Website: lowes
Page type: review-order
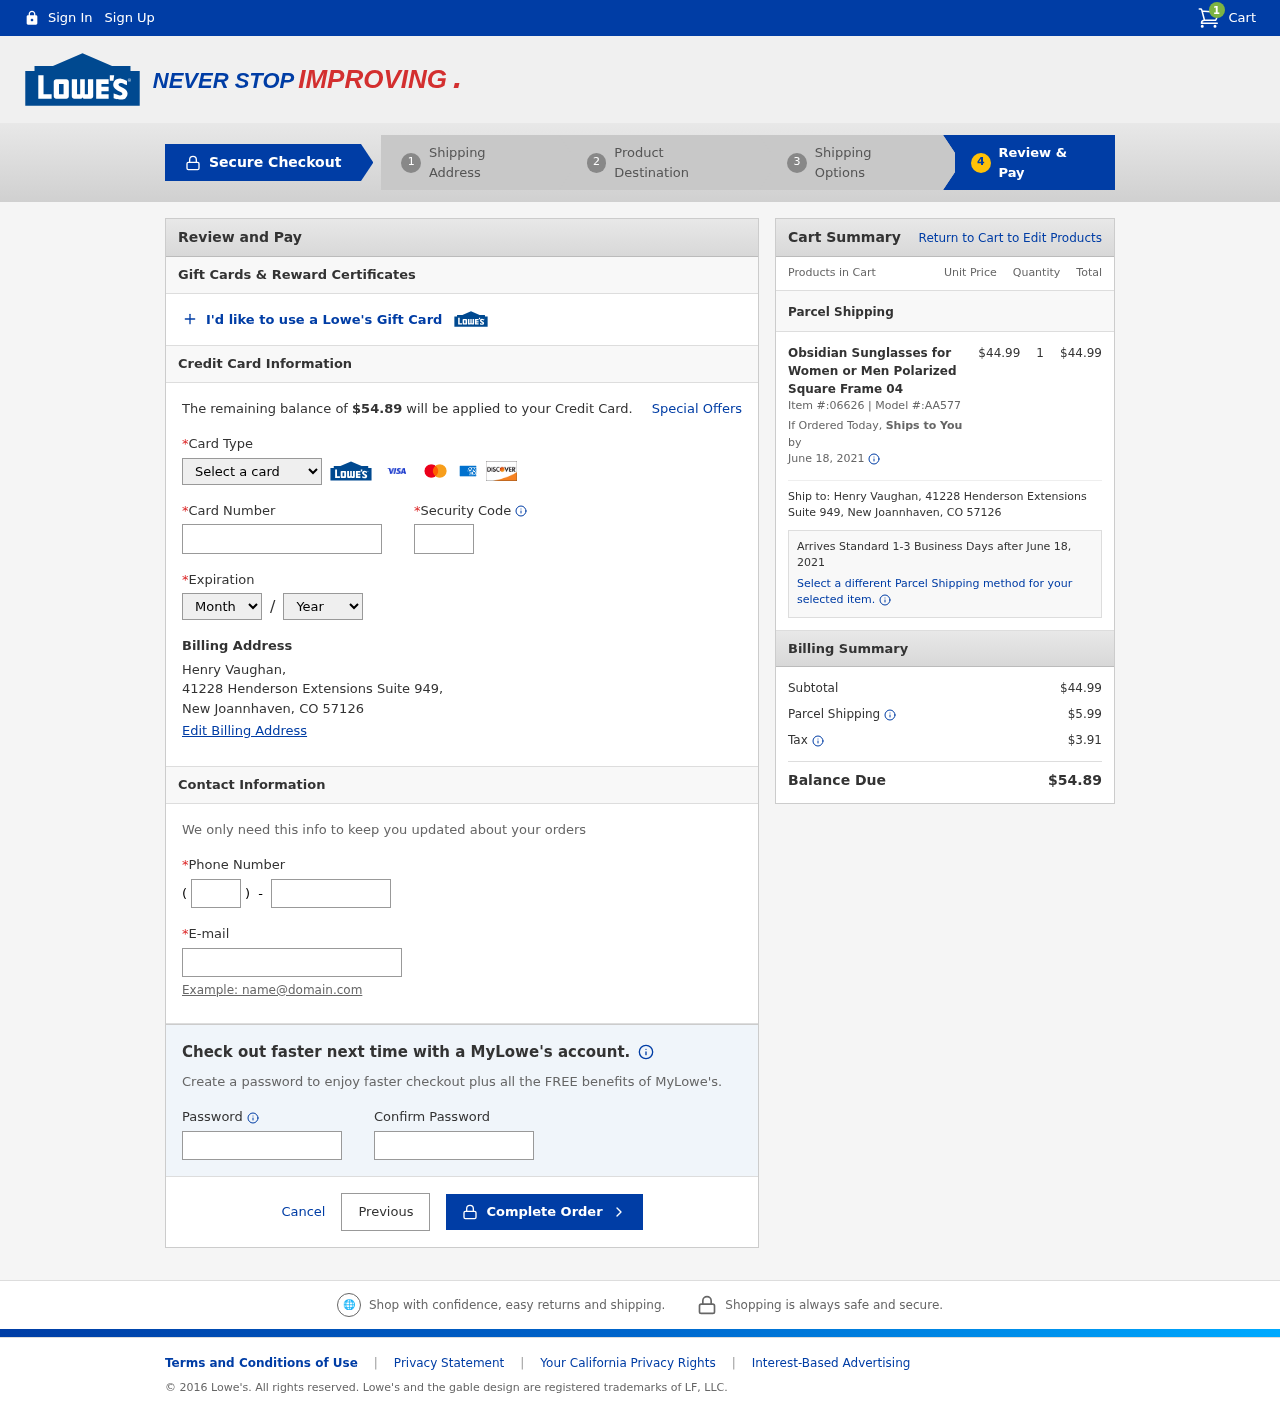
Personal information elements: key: PII_CARD_CVV
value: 0038
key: PII_CARD_EXPIRY_MONTH
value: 09
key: PII_CARD_EXPIRY_YEAR
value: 29
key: PII_CARD_NUMBER
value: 3786 6568 8176 019
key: PII_CARD_TYPE
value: American Express
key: PII_CITY
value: New Joannhaven
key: PII_EMAIL
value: henry_vaughan@hotmail.com
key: PII_FULLNAME
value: Henry Vaughan,
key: PII_PHONE
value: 9014948153
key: PII_PHONE_AREA
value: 901
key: PII_POSTCODE
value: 57126
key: PII_STATE_ABBR
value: CO
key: PII_STREET
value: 41228 Henderson Extensions Suite 949,
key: PII_FULLNAME2
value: Henry Vaughan
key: PII_STREET2
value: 41228 Henderson Extensions Suite 949
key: PII_CITY_STATE_ZIP2
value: New Joannhaven, CO 57126
Product elements: key: PRODUCT1_NAME
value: Obsidian Sunglasses for Women or Men Polarized Square Frame 04
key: PRODUCT1_PRICE
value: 44.99
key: PRODUCT1_QUANTITY
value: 1
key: PRODUCT1_ITEM_NUMBER
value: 06626
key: PRODUCT1_MODEL_NUMBER
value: AA577
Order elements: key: ORDER_NUM_ITEMS
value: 1
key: ORDER_TOTAL
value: $54.89
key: ORDER_SHIPPING_DATE
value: June 18, 2021
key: ORDER_SUBTOTAL
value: $44.99
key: ORDER_SHIPPING_DATE2
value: June 18, 2021
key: ORDER_SUBTOTAL2
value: $44.99
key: ORDER_SHIPPING_COST
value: $5.99
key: ORDER_TAX
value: $3.91